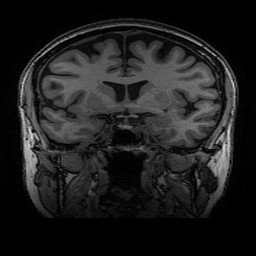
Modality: T1w
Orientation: sagittal
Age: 70
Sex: female
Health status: healthy
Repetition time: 2.53 s
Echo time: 0.0034 s